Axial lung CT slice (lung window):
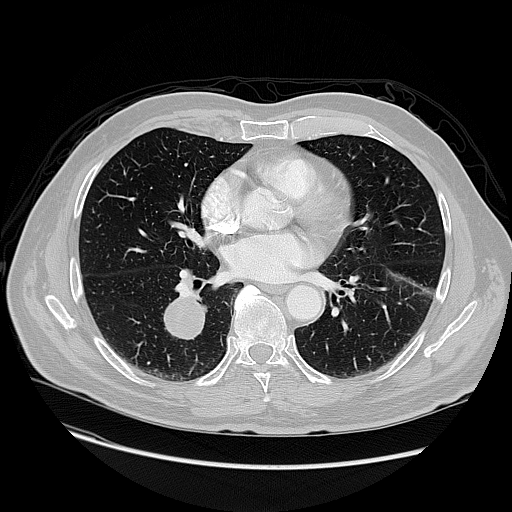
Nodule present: no